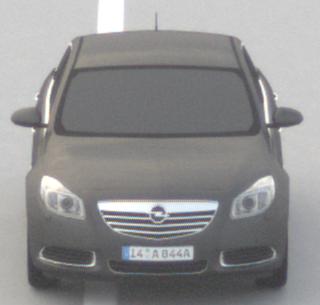
Make: Opel
Model: Insignia 1.6
Detailed model: Insignia (A) Notch Back
Model produced from: 2008/11
Model produced until: 2008/12
Doors: 4
Color: gray
Road condition: dry road
Daytime: morning or afternoon
Contrast: low contrast